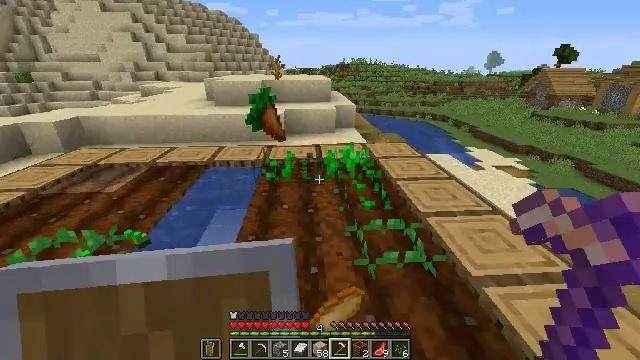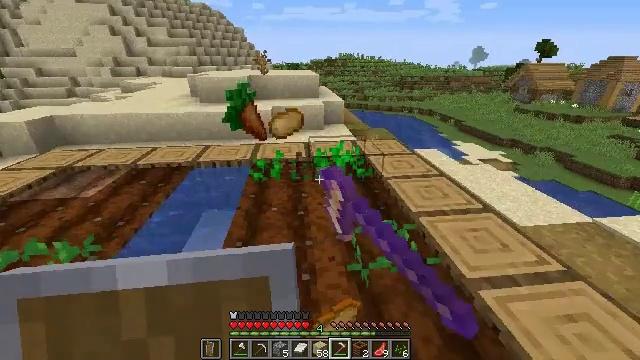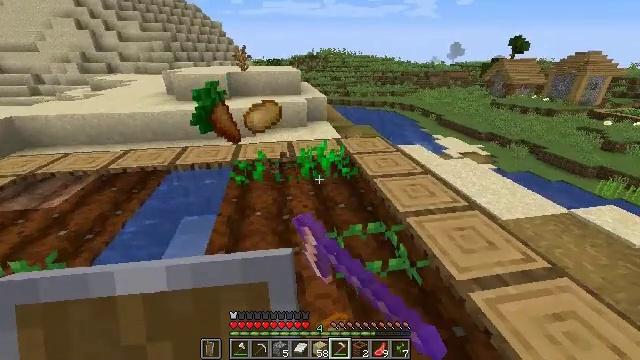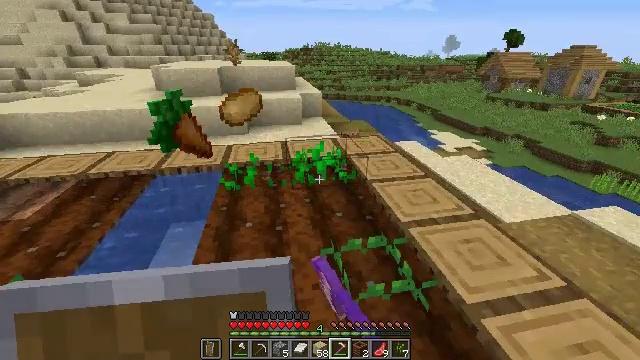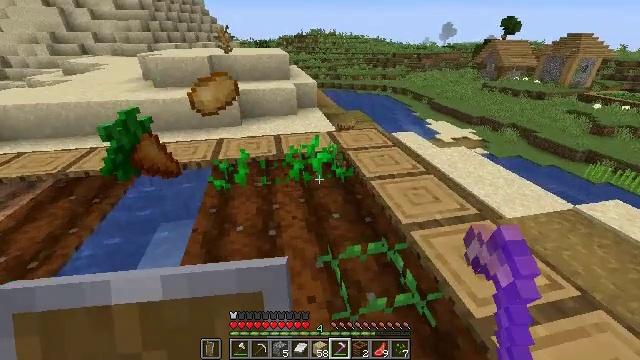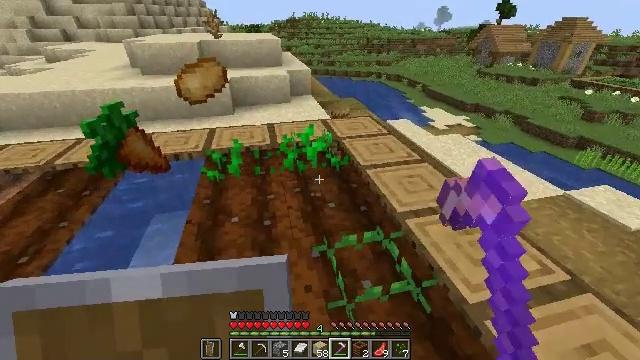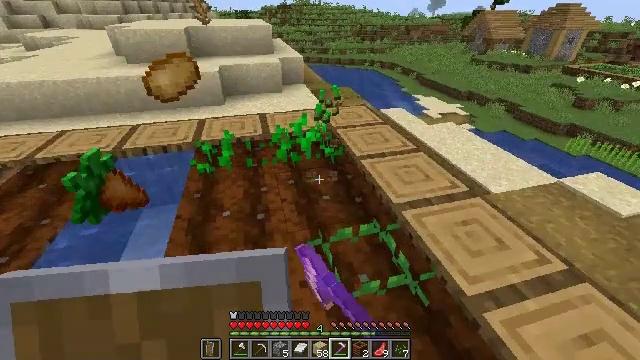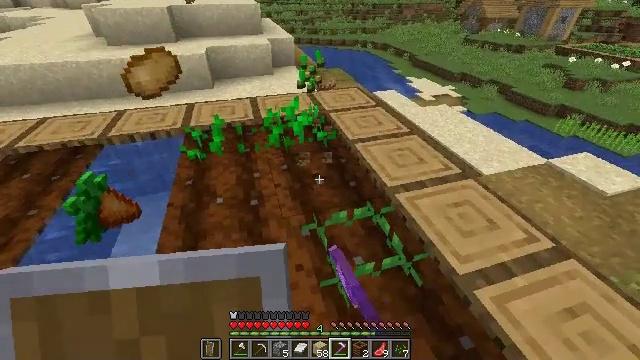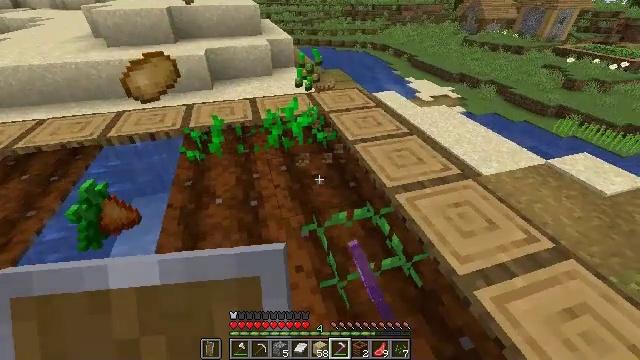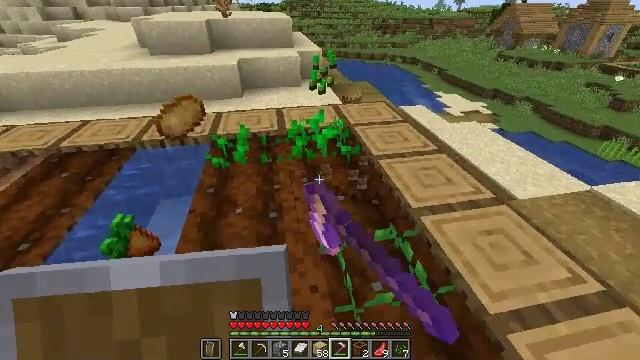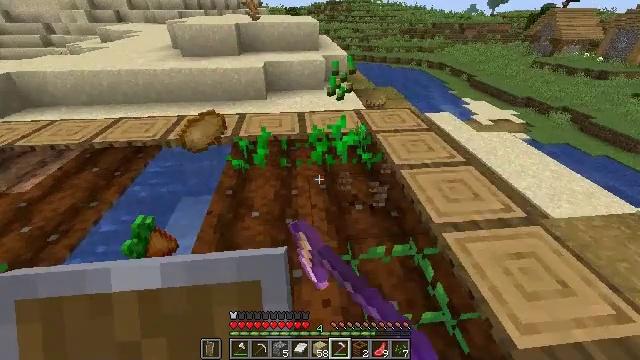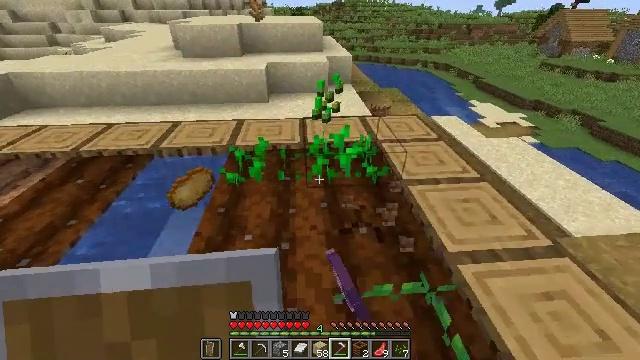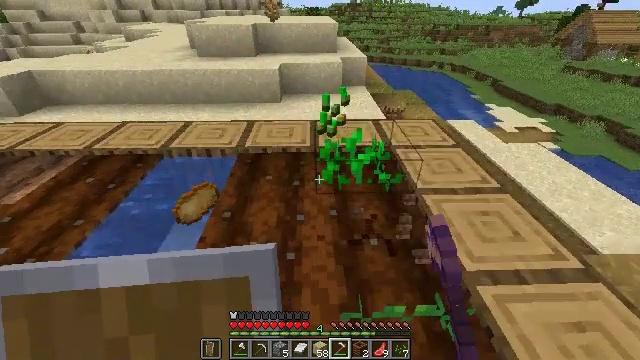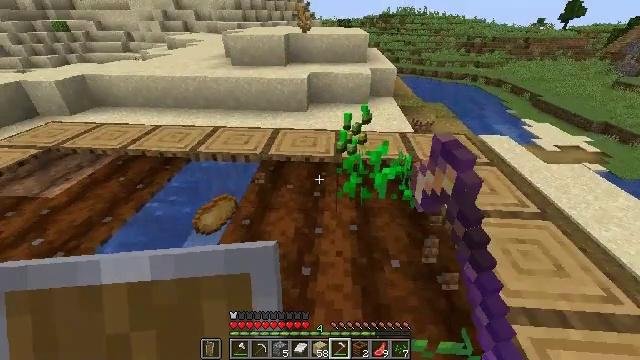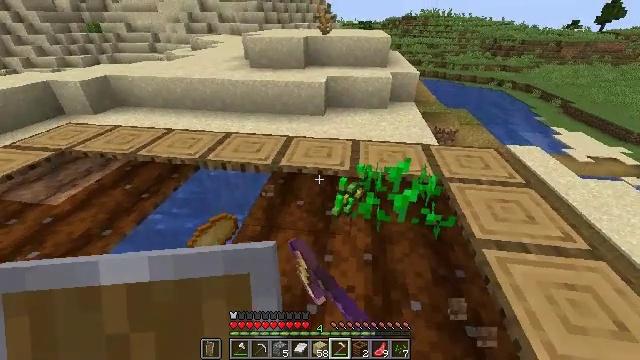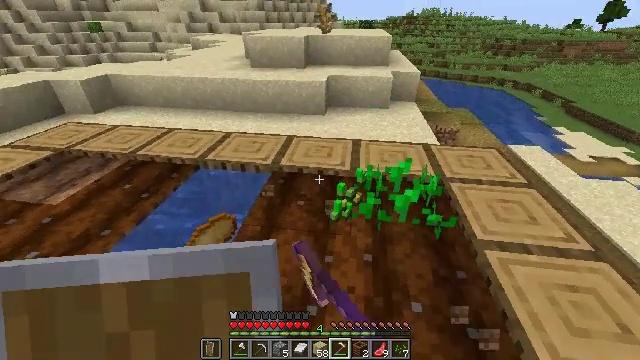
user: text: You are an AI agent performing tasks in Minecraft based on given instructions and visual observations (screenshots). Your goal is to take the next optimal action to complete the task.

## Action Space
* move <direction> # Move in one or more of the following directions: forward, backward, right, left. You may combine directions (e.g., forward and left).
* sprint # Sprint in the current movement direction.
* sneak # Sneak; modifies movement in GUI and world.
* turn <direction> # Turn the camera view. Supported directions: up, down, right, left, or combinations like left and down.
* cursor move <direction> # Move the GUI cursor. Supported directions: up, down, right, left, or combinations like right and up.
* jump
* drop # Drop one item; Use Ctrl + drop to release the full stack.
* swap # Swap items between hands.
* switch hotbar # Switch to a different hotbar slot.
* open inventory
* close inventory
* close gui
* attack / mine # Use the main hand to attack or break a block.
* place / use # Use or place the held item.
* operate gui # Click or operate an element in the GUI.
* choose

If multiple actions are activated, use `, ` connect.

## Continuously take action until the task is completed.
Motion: motion action
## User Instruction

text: Get wheat from the farmland.
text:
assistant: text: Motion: move forward, turn right, attack / mine
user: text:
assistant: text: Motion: move forward, turn right, attack / mine
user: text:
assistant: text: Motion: move forward, turn right and down, attack / mine
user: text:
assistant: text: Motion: turn right and down, attack / mine
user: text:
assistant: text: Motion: turn right and down, attack / mine
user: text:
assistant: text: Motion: turn right and down, attack / mine
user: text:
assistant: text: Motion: turn right and down, attack / mine
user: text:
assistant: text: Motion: attack / mine
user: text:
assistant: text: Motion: move forward, turn left and up, attack / mine
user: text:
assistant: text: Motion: move forward, turn left, attack / mine
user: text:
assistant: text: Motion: move forward, attack / mine
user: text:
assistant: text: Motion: move forward, turn left, attack / mine
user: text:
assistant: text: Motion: move forward, turn left and up, attack / mine
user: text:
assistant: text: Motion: turn left, attack / mine
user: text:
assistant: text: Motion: attack / mine
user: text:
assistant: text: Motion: turn down, attack / mine
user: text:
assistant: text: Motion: move forward, turn right and down, attack / mine
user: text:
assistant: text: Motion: move forward, turn right and down, attack / mine
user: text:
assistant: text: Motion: move forward, turn right and down, attack / mine
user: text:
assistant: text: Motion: move forward, turn right, attack / mine
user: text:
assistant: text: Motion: move forward, turn right, attack / mine
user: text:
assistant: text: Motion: move forward and move left, turn right, attack / mine
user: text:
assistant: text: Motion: move forward and move left, turn right and down, attack / mine
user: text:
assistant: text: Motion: move forward and move left, turn right and down, attack / mine
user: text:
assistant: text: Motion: attack / mine